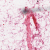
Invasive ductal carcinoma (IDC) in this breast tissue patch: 0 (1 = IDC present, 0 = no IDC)